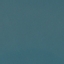
Land use / land cover: SeaLake